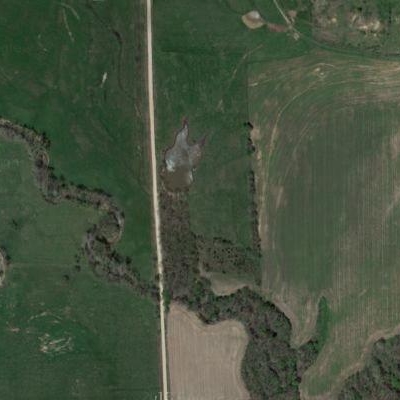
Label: Grass